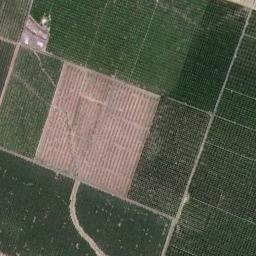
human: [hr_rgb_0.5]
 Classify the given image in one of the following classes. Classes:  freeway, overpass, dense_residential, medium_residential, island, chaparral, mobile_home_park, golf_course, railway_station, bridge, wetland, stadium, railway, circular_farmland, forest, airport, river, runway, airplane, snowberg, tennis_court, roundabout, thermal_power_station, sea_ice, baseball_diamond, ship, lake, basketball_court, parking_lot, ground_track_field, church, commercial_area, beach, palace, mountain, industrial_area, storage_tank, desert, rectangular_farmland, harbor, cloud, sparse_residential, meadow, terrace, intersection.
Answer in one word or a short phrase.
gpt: rectangular_farmland